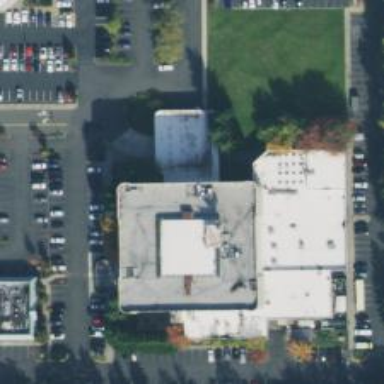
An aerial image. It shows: Part of building.